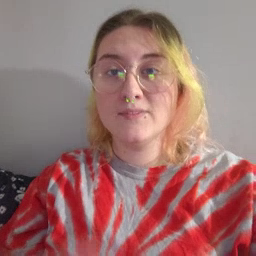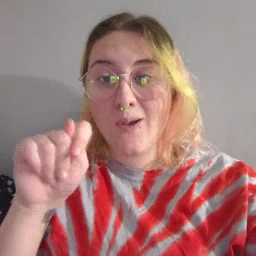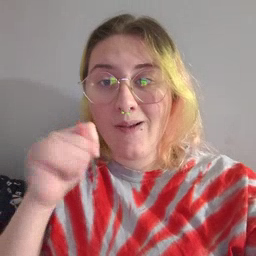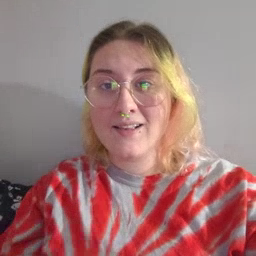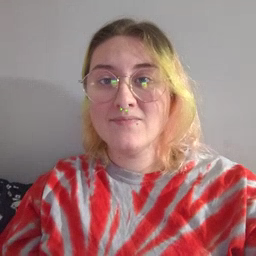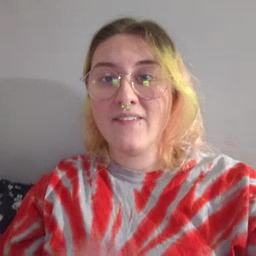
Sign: toy